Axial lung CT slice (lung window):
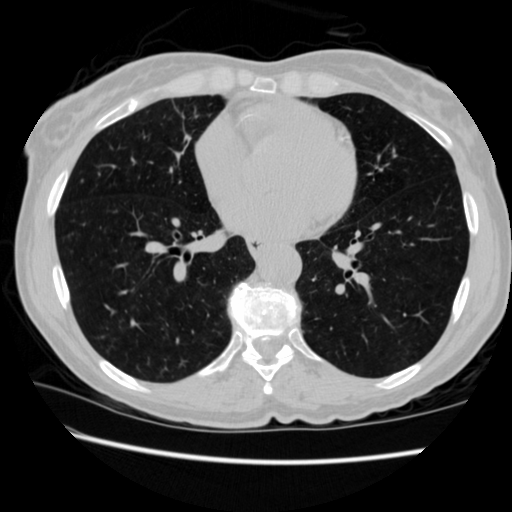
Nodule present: no